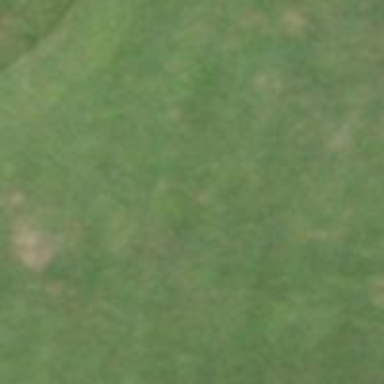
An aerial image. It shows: Golf hole.